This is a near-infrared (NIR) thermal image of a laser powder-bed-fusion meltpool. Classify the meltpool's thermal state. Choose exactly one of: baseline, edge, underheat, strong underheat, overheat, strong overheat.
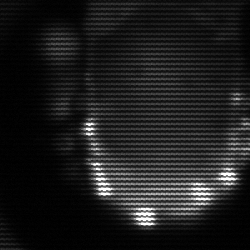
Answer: baseline